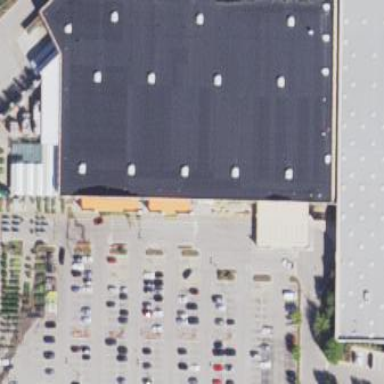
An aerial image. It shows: Retail building.